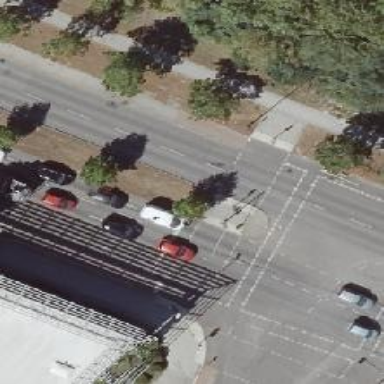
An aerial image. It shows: Footway crossing equipped with traffic signals and central island.